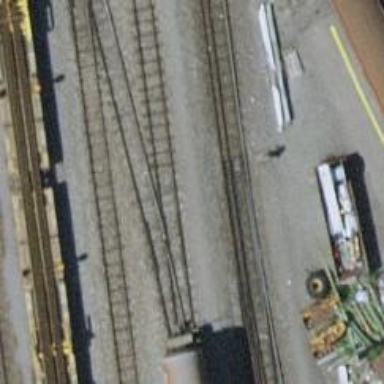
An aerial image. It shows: Railway switch.